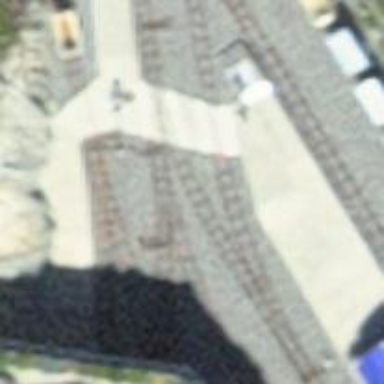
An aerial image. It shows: Unused railway yard.